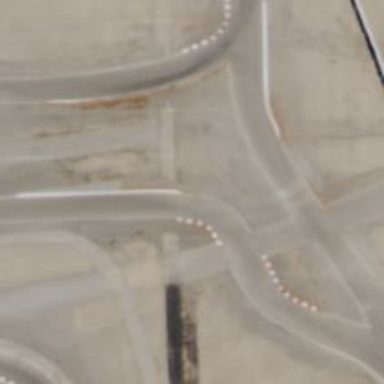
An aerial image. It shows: Motor sport raceway.